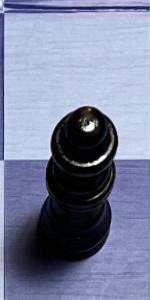
Label: Queen_Black